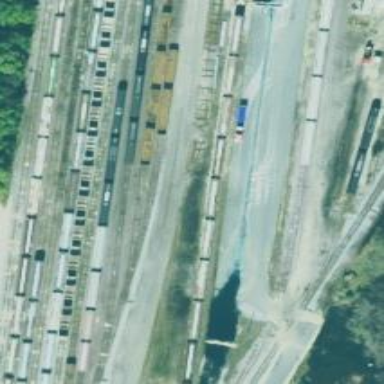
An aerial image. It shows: Rail spur service.